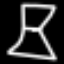
Label: hourglass